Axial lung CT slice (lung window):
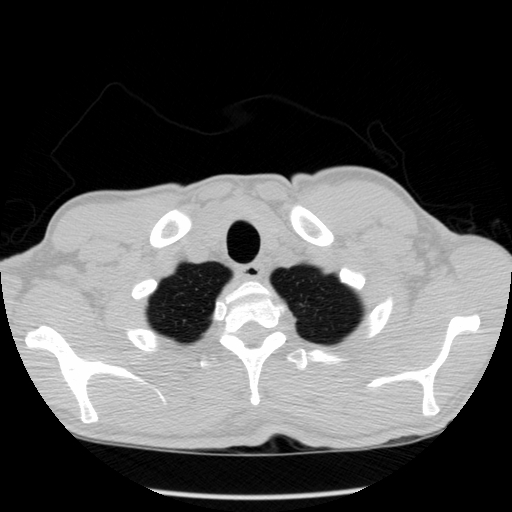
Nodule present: no